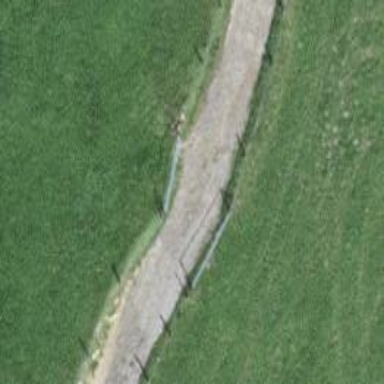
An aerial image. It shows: Grassy track with grade5 tracktype.